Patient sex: M
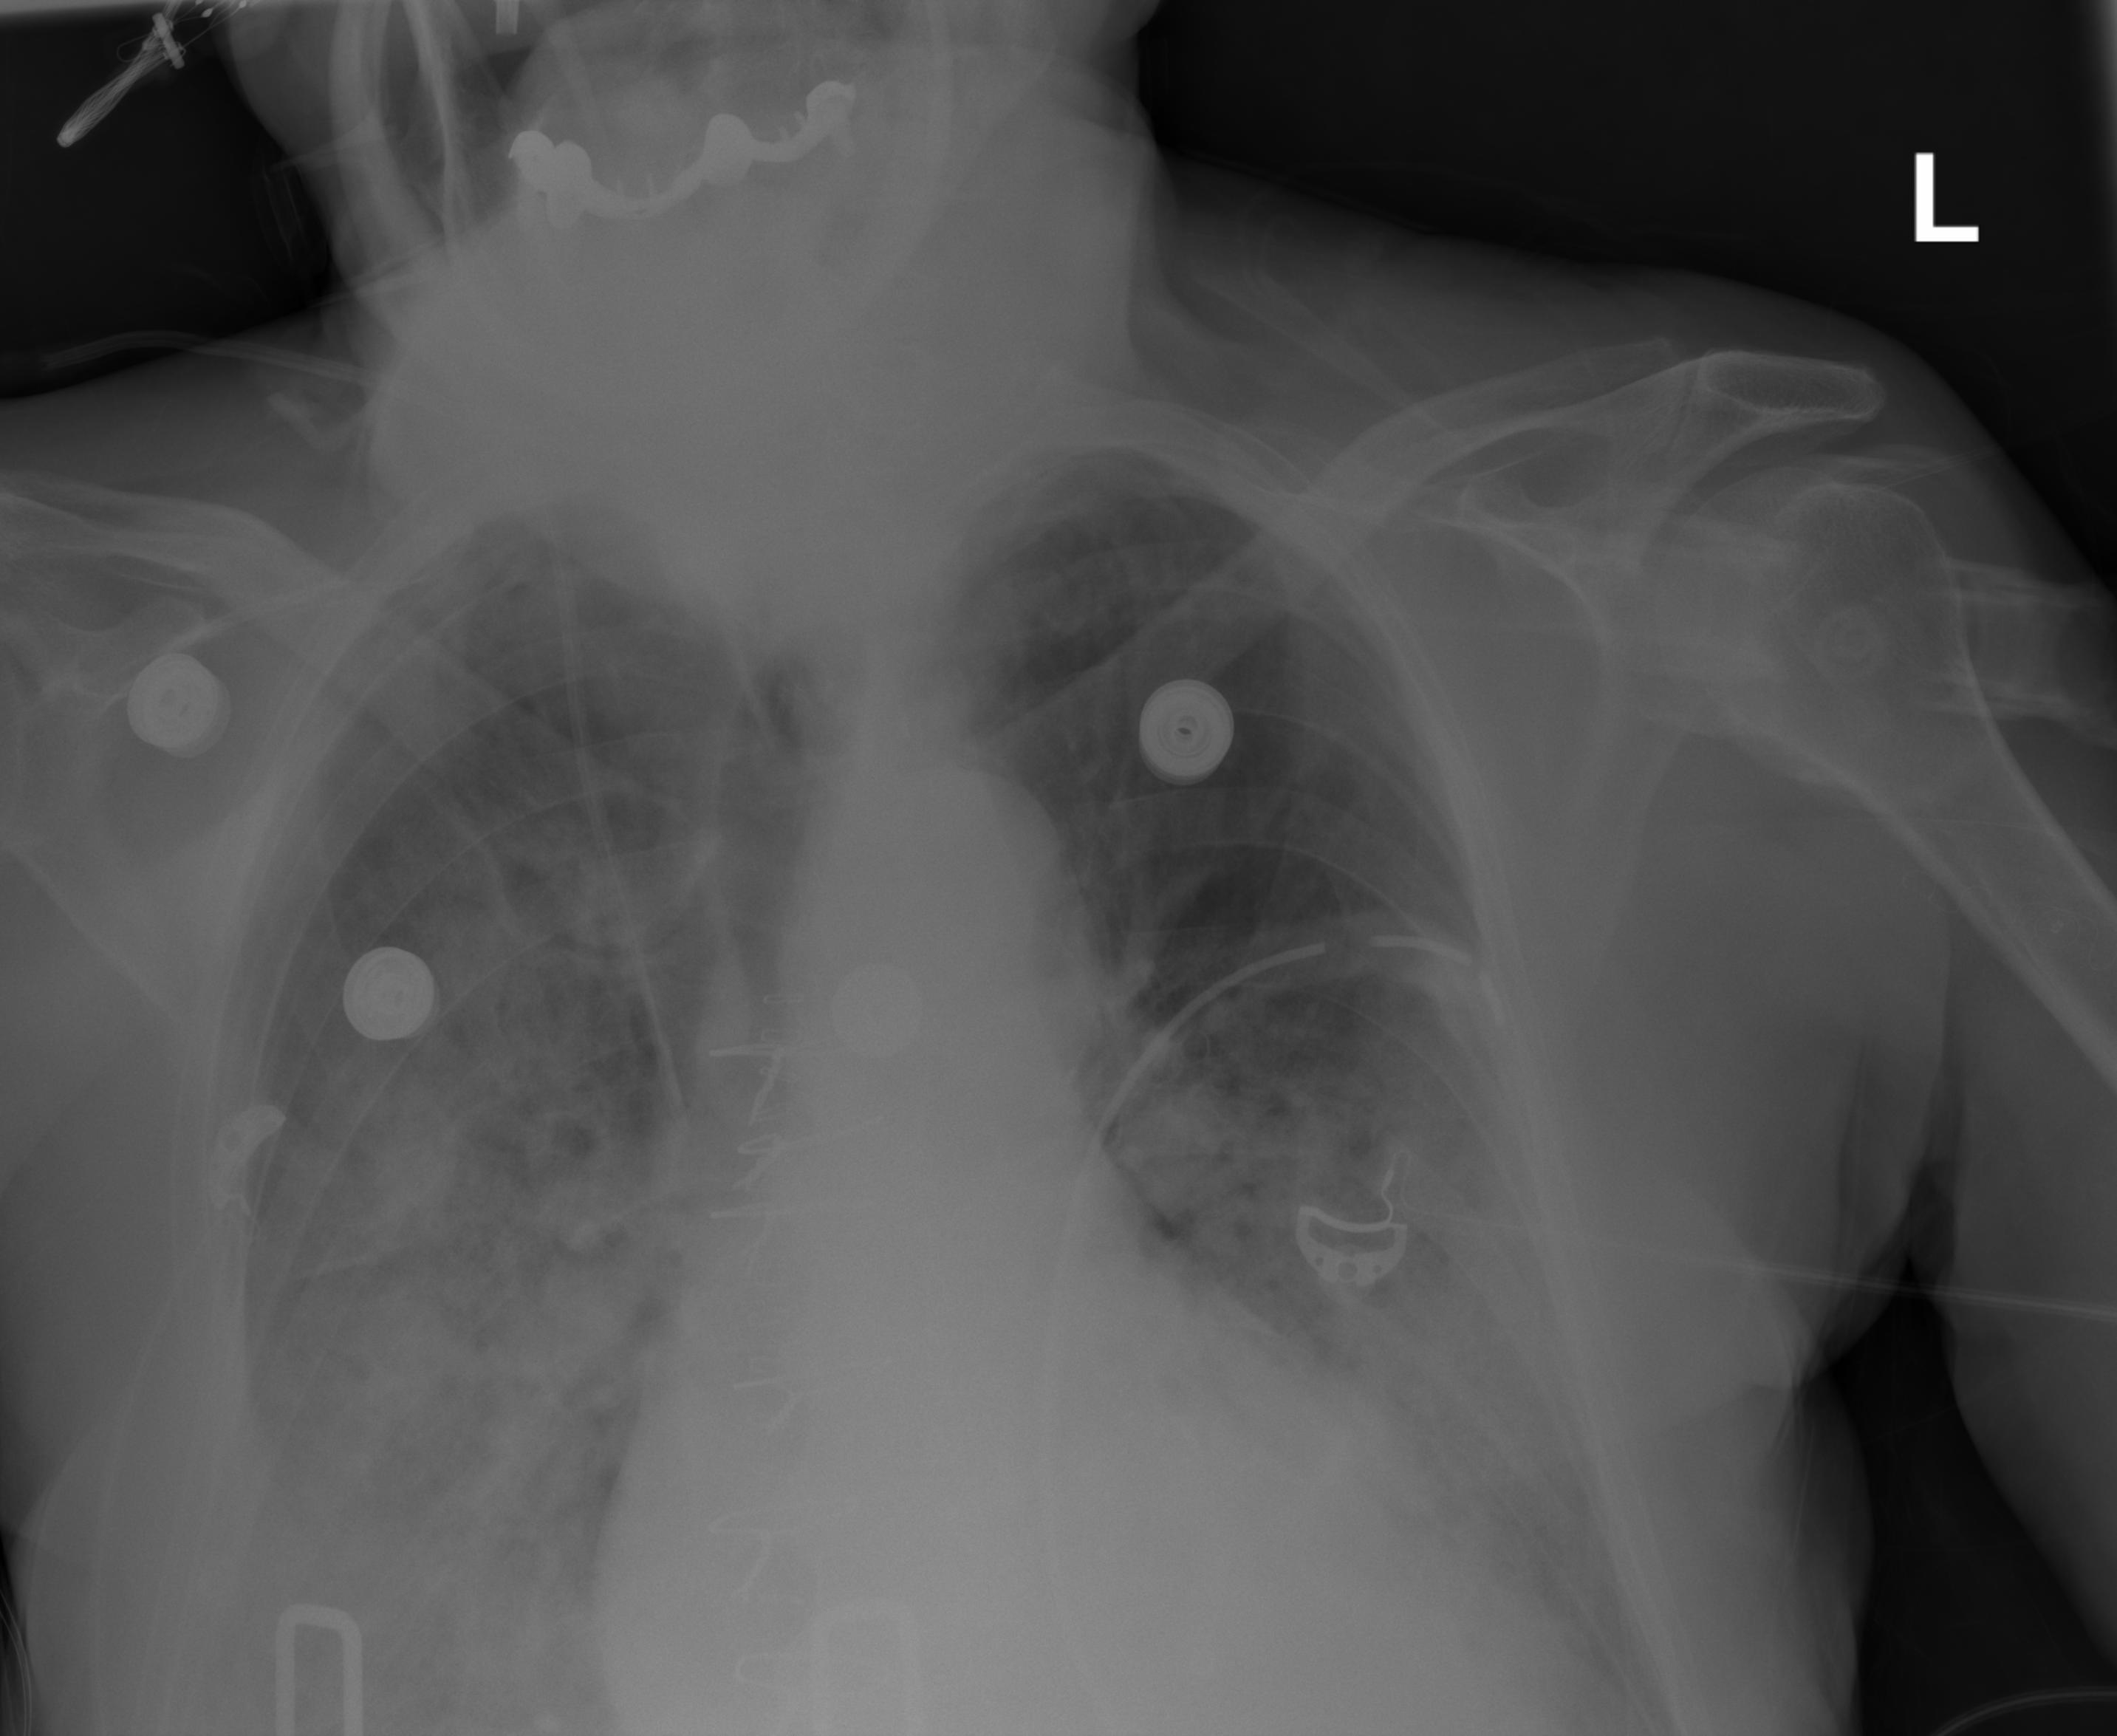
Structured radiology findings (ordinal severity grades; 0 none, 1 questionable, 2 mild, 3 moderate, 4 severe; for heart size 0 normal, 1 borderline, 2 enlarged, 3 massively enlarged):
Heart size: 2
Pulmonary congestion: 0
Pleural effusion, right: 3
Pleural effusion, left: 2
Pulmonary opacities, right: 2
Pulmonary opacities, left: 2
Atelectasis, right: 2
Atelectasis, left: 2